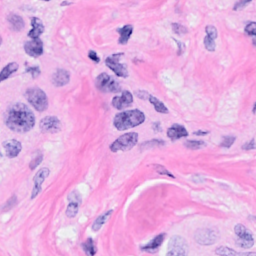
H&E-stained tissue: Breast